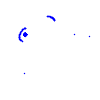
Particle: electron